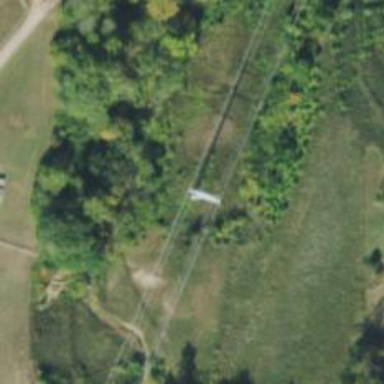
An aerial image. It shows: Power tower.